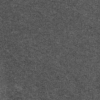
Label: dusty